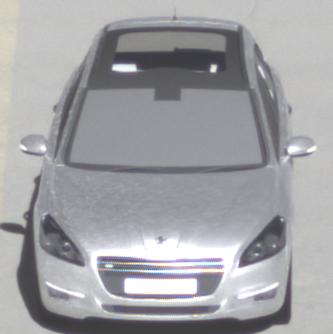
Make: Peugeot
Model: 508 SW 120 VTi
Detailed model: 508 (I) SW
Model produced from: 2011/03
Model produced until: 2014/05
Doors: 5
Color: white
Road condition: dry road
Daytime: morning or afternoon
Contrast: high contrast